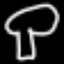
Label: mushroom